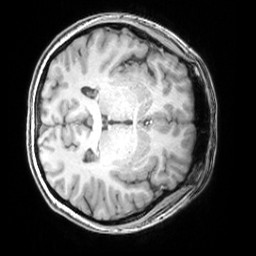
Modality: T1w
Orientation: axial
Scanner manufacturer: siemens
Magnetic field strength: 3 T
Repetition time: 1.81 s
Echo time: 0.00345 s